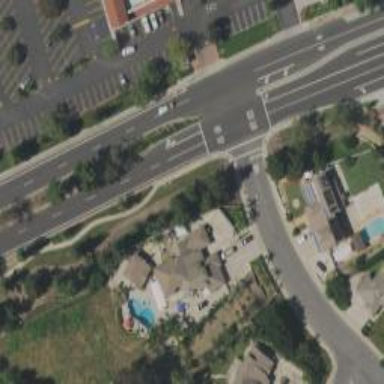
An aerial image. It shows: Marked road crossing.